Question: I use a wide screen and like to code in 16:9. So sometimes there is a 'string.Format'... or whatever the is larger than the old 4:3 screen format. But VS does not want to use the avaiable space and just always makes a line break at about 50% of the visible line.
Where can I adjust the automatic line break to the wider screen?
btw I am using ReSharper (5.1).
example:

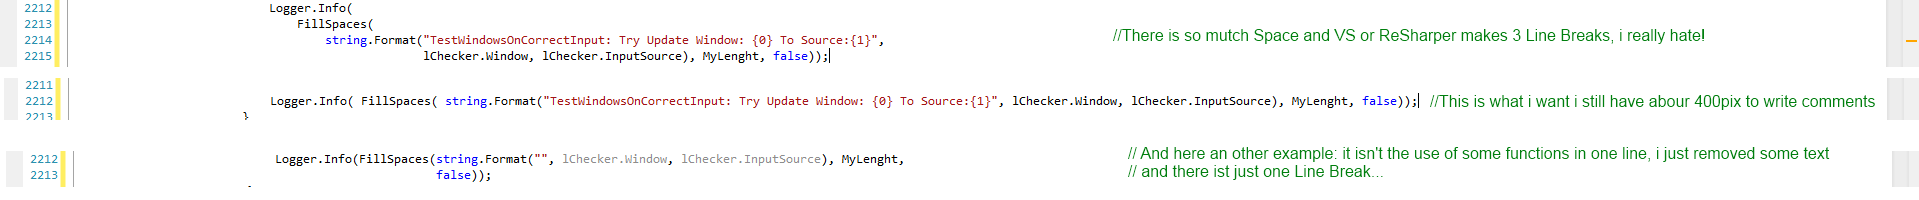
Answer: I think this is ReSharper's doing. In 'ReSharper | Options | Languages | C# | Formatting style | Line Breaks and Wrapping', under 'Line wrapping' there is an entry - adjust this upwards to match the width you want ReSharper to wrap to.
I don't believe VS on its own will reflow text.
Note that there is a VS option to wrapped text ('Edit | Advanced | Word Wrap'), but as can be seen from the line numbers when this is turned on, that doesn't actually change the text.